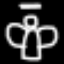
Label: angel